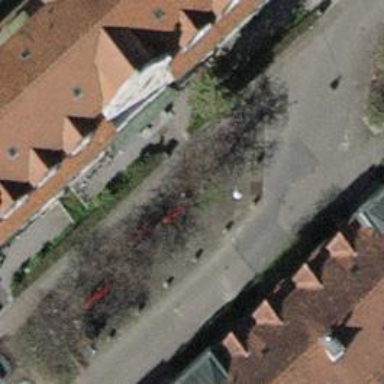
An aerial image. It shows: Red bench.